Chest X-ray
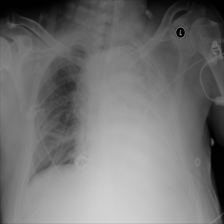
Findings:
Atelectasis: positive
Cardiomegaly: negative
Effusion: positive
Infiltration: negative
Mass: negative
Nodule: negative
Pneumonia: negative
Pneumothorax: negative
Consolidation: negative
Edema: negative
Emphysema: negative
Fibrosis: negative
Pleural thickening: negative
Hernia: negative